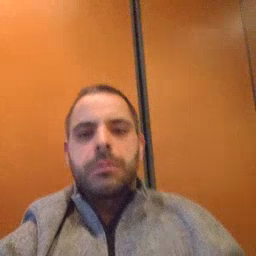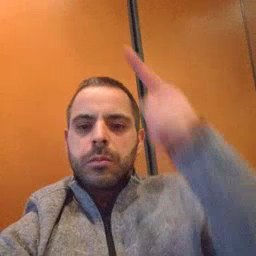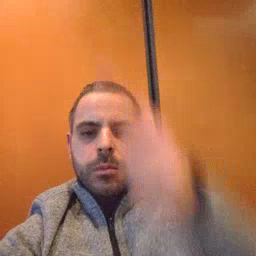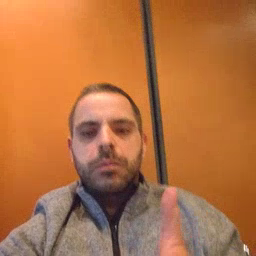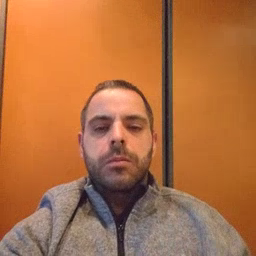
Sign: brother